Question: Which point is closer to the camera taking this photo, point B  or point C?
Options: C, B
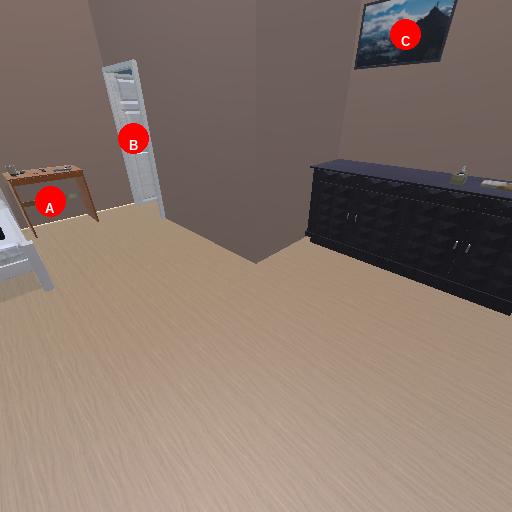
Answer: C